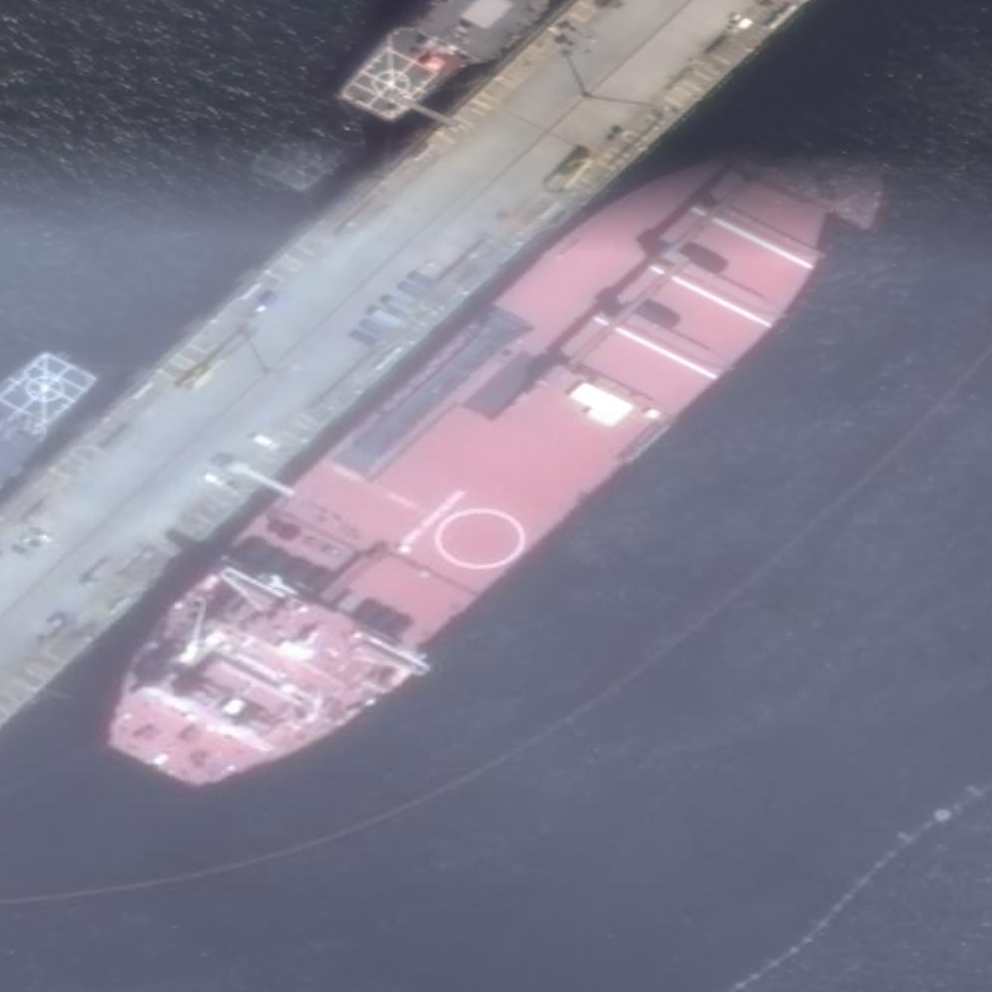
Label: civil